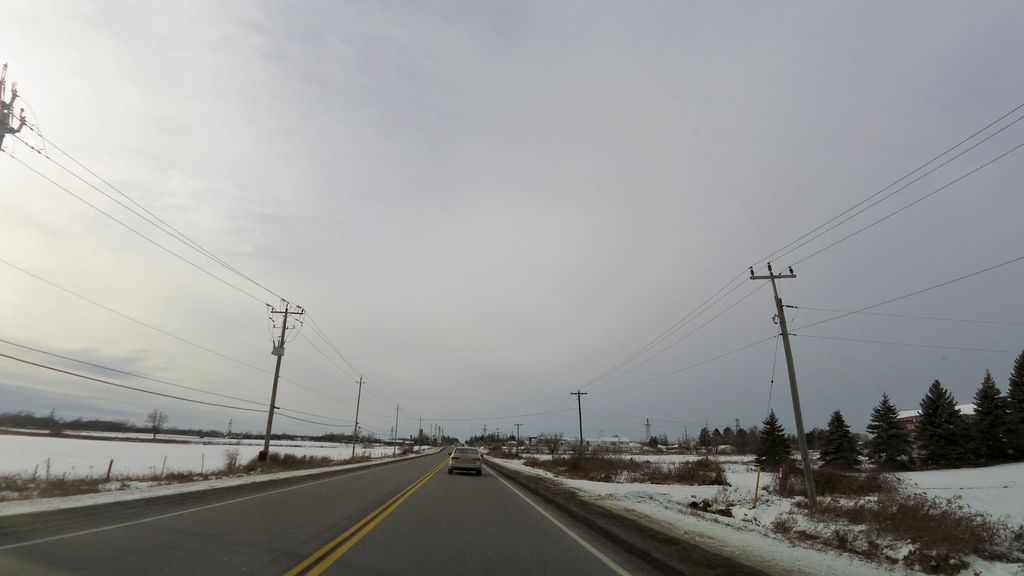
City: hamilton